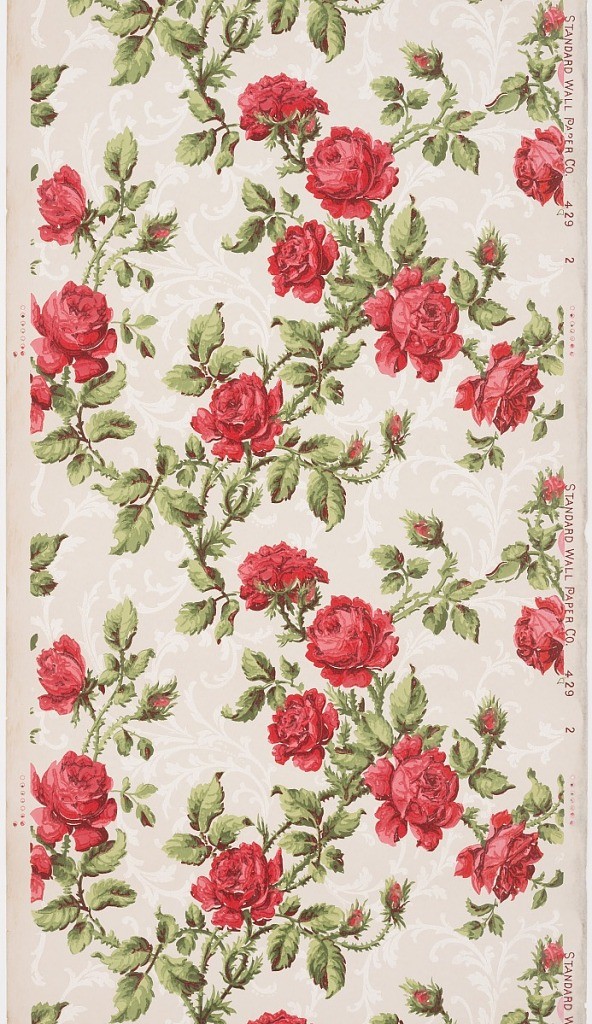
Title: Sidewall
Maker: Standard Wall-Paper Company, Standard Wall-Paper Company, Sandy Hill, New York
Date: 1905–1915
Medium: Machine-printed paper, liquid mica
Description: Trails of naturalistic red roses, green leaves and thorns decorate this sidewall. The use of dark red and dark green creates dimensionality on the flower petals and leaves. There is a secondary pattern of scrollwork printed in mica. Printed in red, green and liquid mica on an off-white ground.